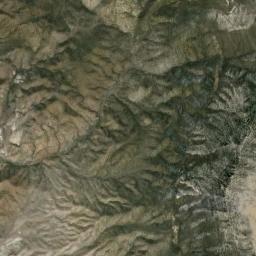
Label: mountain